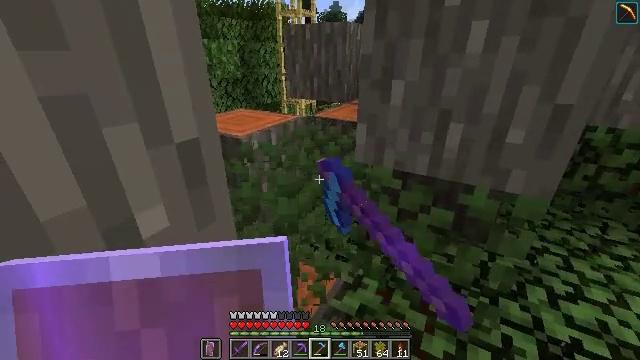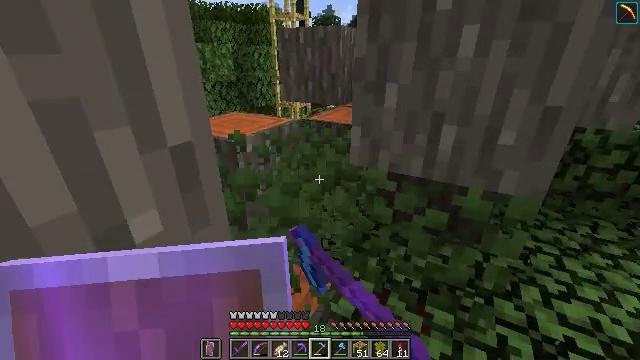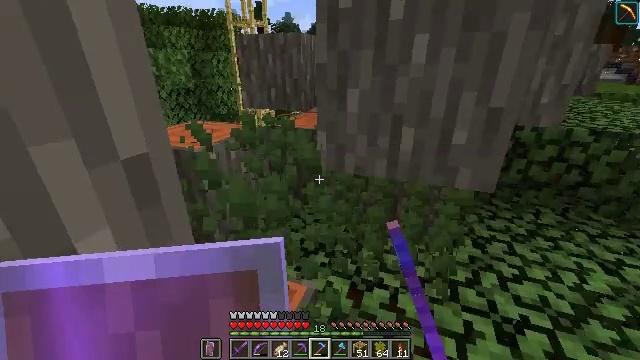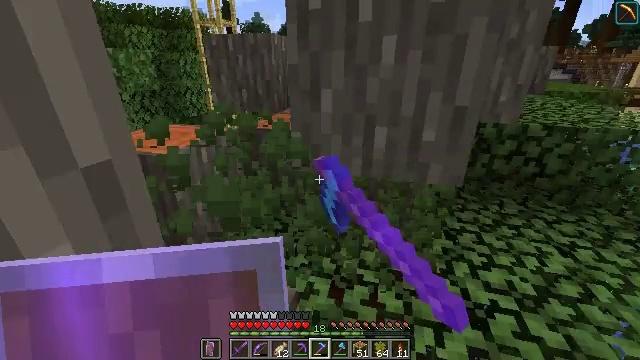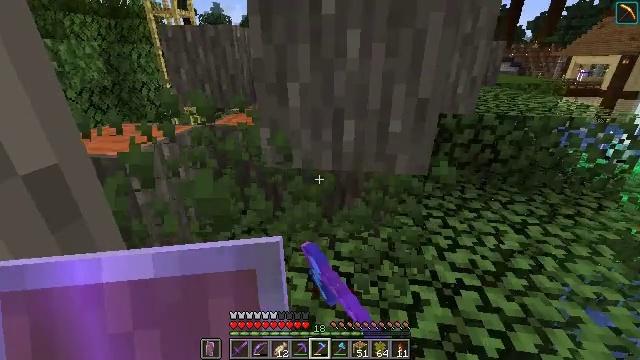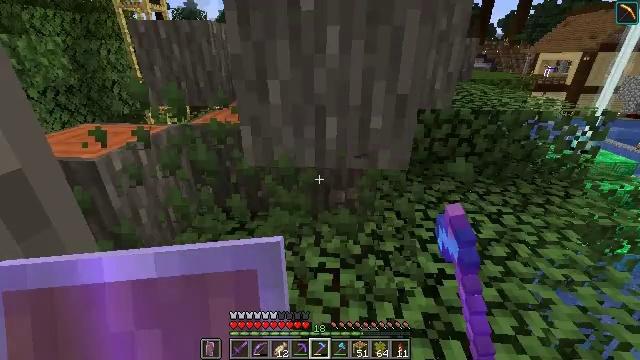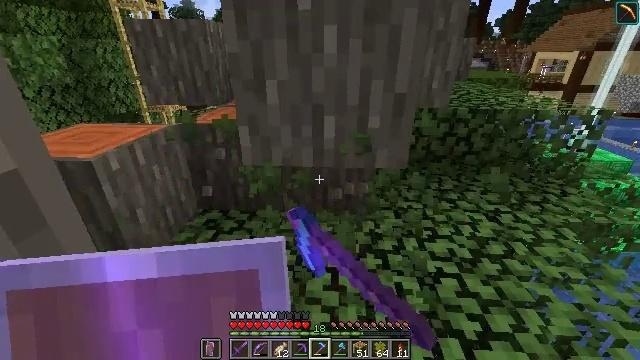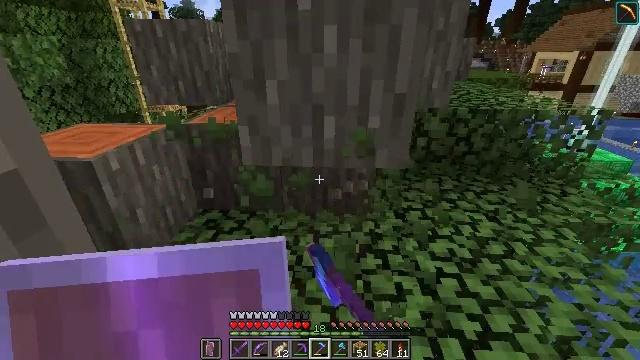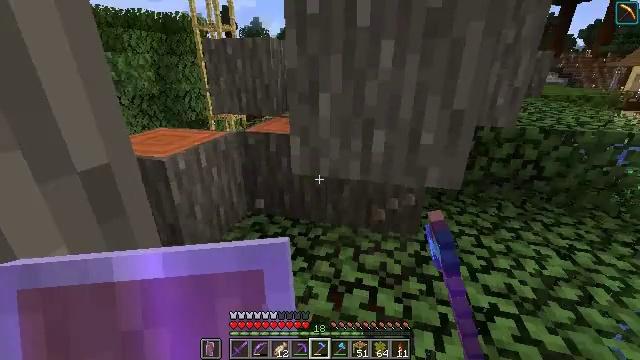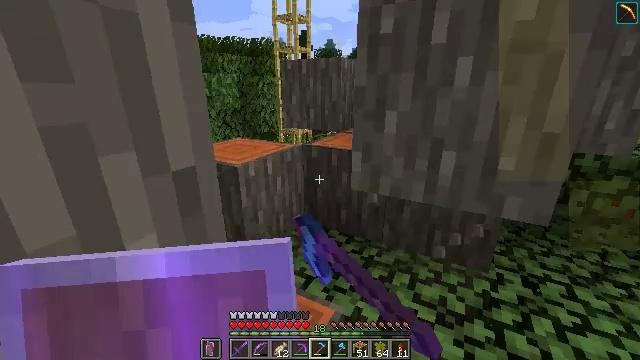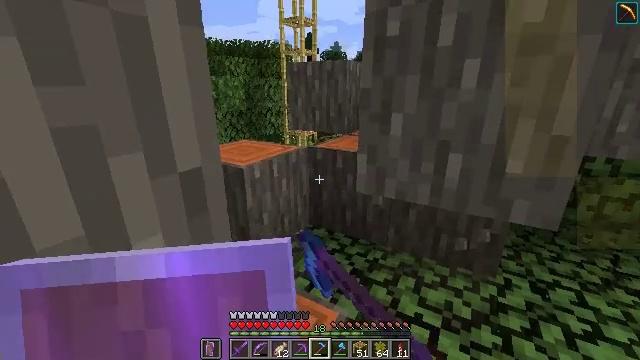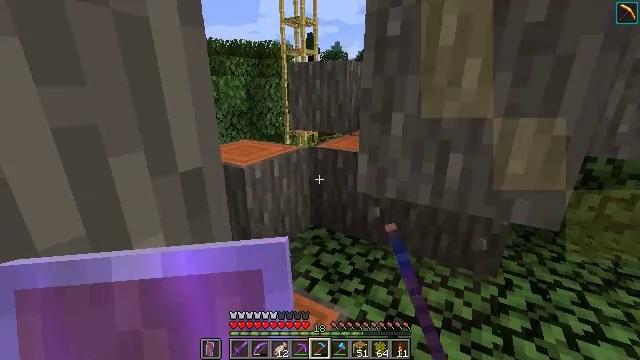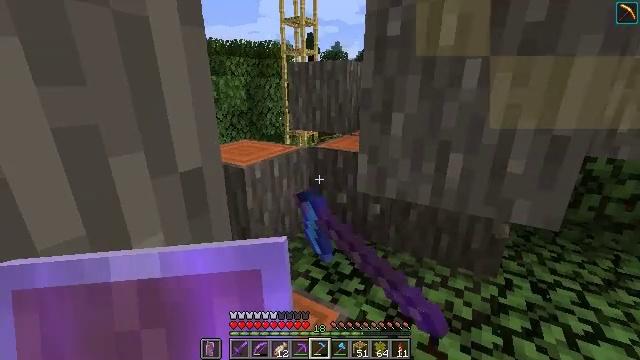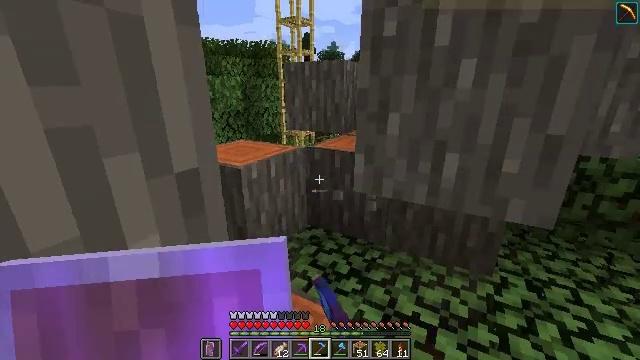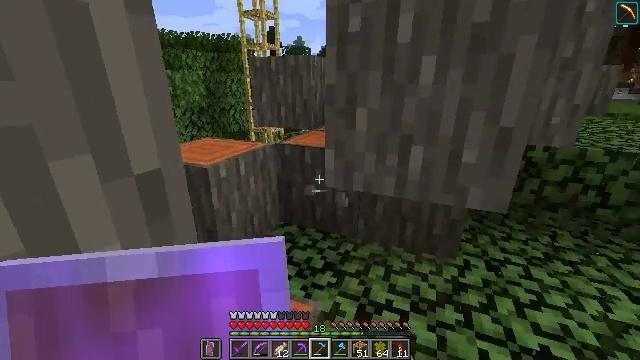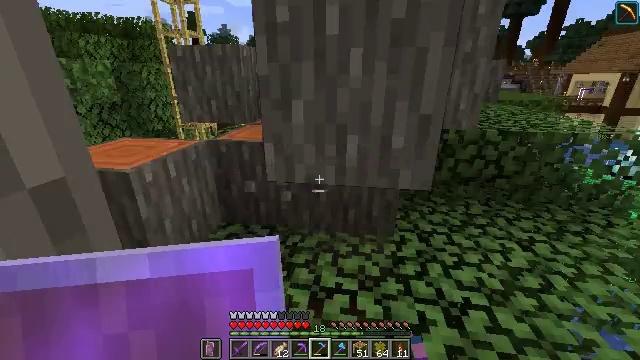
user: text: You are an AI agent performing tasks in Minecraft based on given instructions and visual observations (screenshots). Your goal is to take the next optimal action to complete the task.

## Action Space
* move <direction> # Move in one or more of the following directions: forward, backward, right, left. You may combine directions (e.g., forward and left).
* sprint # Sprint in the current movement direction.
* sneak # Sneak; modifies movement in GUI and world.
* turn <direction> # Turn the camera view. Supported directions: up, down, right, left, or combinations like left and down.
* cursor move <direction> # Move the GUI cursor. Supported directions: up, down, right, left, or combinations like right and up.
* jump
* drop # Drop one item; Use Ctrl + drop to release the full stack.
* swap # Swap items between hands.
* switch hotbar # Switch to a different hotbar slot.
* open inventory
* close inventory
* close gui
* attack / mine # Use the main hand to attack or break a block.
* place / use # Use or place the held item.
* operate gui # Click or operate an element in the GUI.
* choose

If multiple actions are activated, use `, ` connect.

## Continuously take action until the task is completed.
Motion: motion action
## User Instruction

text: Gather acacia leaves by breaking them.
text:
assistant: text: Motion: turn right, attack / mine
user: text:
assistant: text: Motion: turn right and up, attack / mine
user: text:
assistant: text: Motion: turn right, attack / mine
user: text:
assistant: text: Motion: turn right and down, attack / mine
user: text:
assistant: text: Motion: turn right, attack / mine
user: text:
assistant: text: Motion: attack / mine
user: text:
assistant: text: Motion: attack / mine
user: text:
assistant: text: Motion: turn left and up, attack / mine
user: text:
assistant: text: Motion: turn left and up, attack / mine
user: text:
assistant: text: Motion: turn left, attack / mine
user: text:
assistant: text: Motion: attack / mine
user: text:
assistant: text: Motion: attack / mine
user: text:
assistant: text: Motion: no_op
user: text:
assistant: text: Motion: turn right
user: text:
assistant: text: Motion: turn right and down
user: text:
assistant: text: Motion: turn right and down
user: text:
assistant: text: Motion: turn right
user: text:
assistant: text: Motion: turn right
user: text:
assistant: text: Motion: no_op
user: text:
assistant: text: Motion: move forward and move right, turn left
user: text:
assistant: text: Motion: move forward and move right, turn left
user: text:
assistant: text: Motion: move forward and move right, turn left
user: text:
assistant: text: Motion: move forward, turn left
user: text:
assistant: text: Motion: move forward, turn left
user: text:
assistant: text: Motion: move forward, turn left
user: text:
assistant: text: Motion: move forward
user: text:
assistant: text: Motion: move forward
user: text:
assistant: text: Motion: move forward
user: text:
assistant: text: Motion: move forward, turn left
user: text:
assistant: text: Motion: move forward, turn left